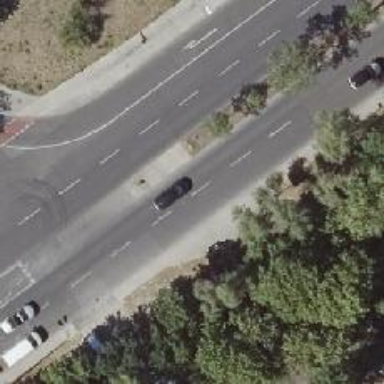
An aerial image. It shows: Uncontrolled crossing with pedestrian island.